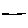
Label: line